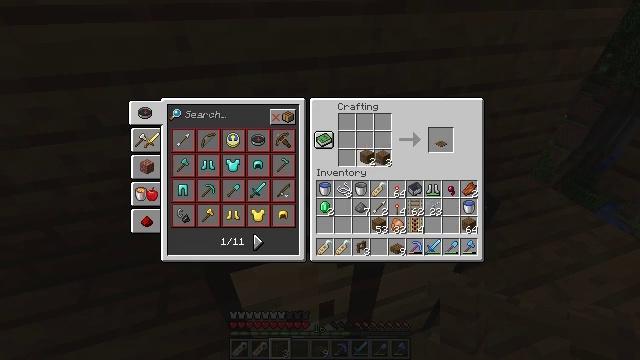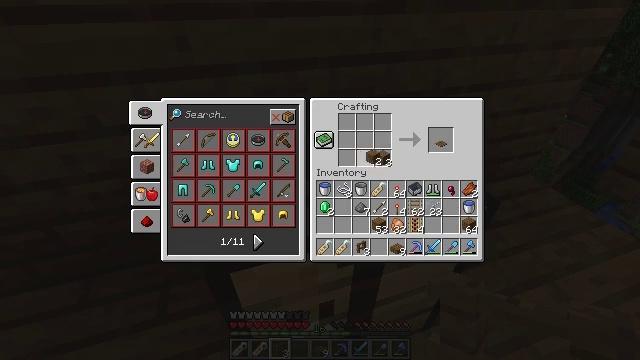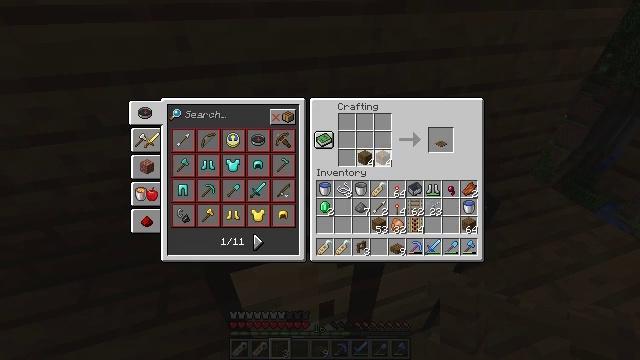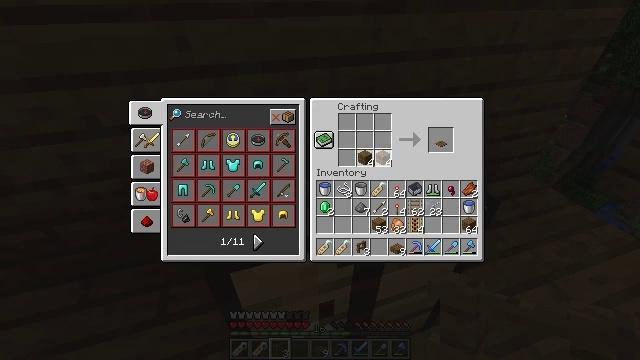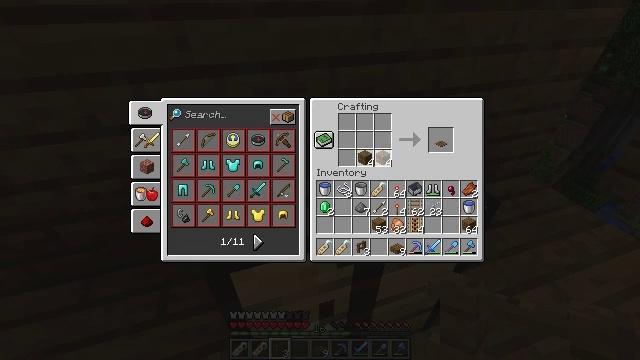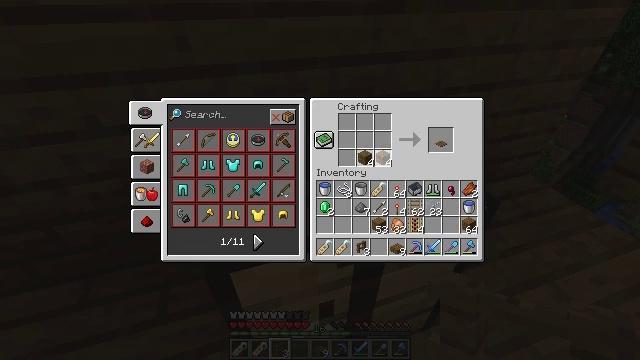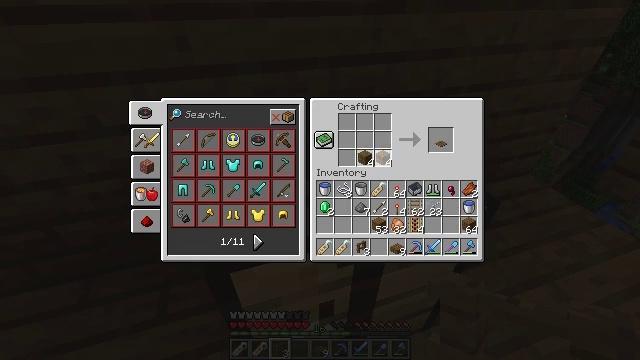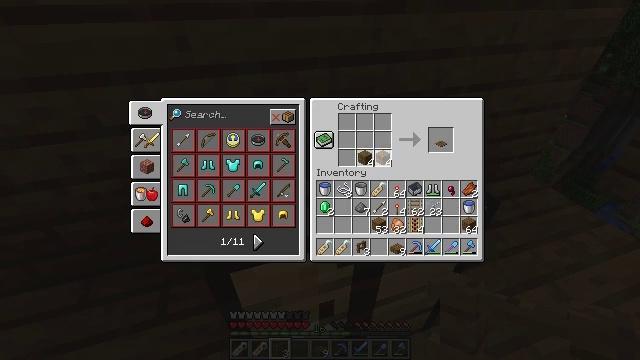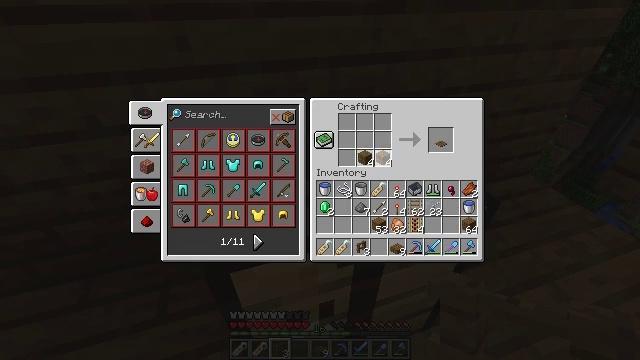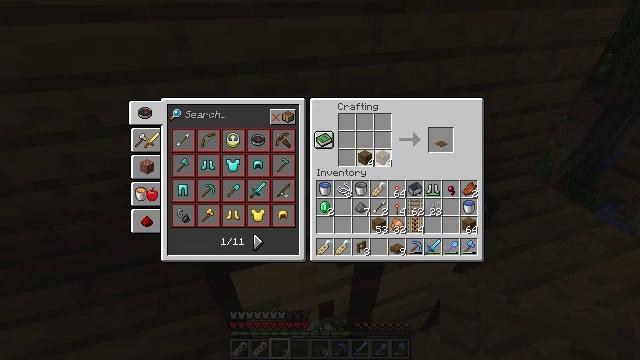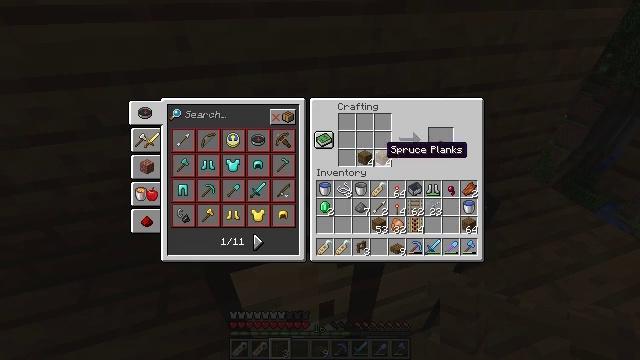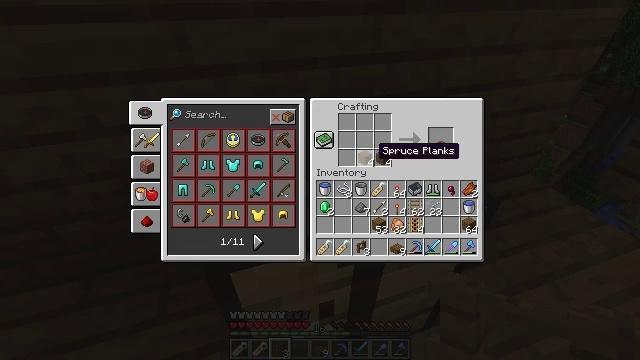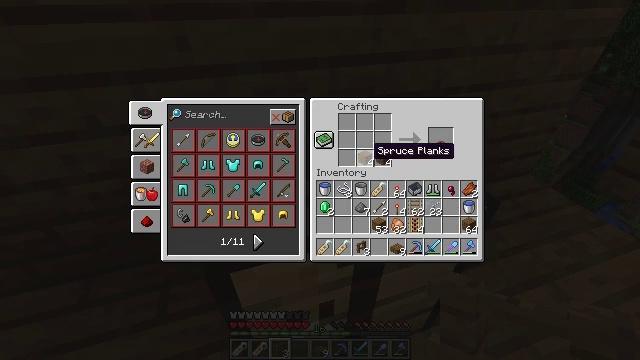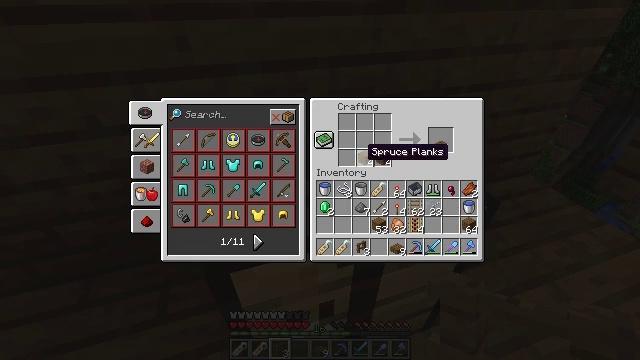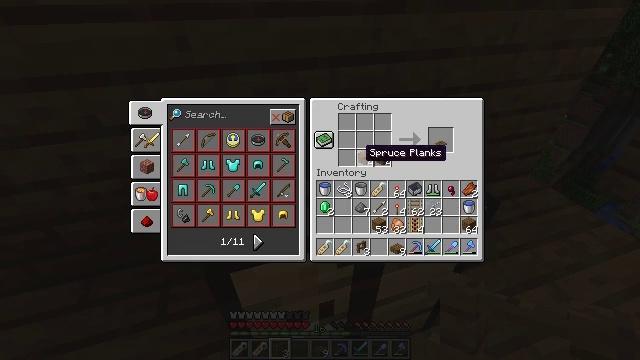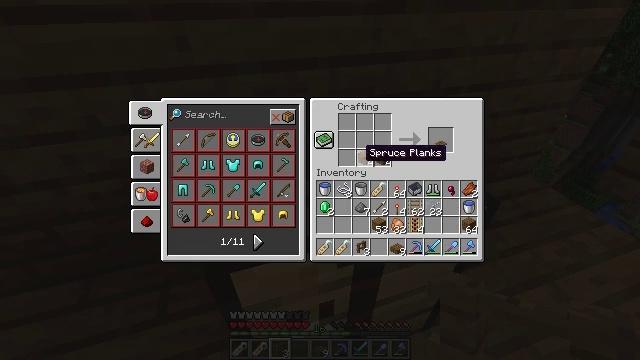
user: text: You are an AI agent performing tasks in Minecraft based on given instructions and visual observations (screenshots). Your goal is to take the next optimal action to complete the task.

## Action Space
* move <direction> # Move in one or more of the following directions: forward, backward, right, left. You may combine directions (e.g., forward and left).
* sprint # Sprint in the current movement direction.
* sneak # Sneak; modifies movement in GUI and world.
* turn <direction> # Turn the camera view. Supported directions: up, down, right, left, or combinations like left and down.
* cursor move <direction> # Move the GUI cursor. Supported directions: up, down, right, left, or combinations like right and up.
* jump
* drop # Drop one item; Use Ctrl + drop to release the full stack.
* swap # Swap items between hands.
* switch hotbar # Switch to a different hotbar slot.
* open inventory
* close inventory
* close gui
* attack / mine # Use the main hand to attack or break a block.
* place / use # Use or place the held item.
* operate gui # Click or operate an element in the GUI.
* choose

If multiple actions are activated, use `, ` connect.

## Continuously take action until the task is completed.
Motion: motion action
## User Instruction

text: Collect spruce planks and craft a spruce pressure plate.
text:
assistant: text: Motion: choose
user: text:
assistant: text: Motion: choose
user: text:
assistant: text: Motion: choose
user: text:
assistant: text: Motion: choose
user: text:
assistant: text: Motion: choose
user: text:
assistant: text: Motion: choose
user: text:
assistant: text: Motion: choose
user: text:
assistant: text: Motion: choose
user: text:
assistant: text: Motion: choose
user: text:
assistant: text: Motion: no_op
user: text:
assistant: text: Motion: cursor move left
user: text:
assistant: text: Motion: no_op
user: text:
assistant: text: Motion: no_op
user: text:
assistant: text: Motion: no_op
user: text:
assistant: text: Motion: no_op
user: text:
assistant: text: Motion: no_op
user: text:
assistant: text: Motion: no_op
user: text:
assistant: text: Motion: cursor move right and down
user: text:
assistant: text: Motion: cursor move right and down
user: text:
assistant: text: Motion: no_op
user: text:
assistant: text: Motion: no_op
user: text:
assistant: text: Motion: no_op
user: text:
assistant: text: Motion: no_op
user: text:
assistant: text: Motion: no_op
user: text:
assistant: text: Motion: no_op
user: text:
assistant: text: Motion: no_op
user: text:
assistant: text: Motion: no_op
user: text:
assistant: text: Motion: no_op
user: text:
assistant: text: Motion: no_op
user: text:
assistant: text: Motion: operate gui